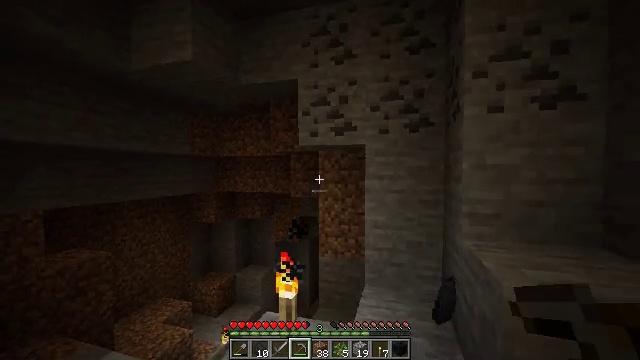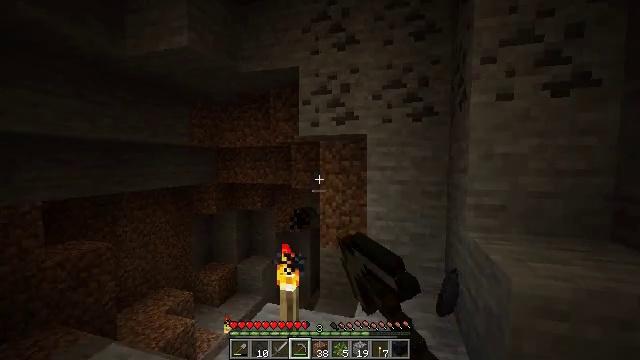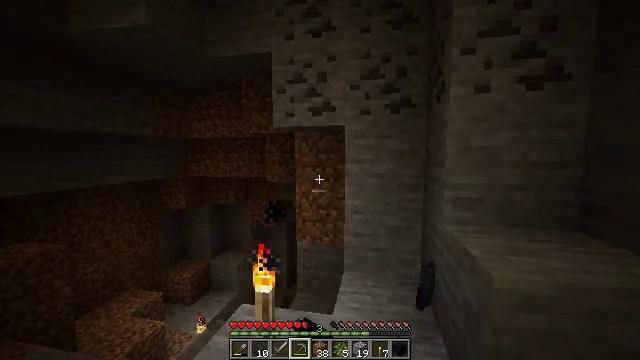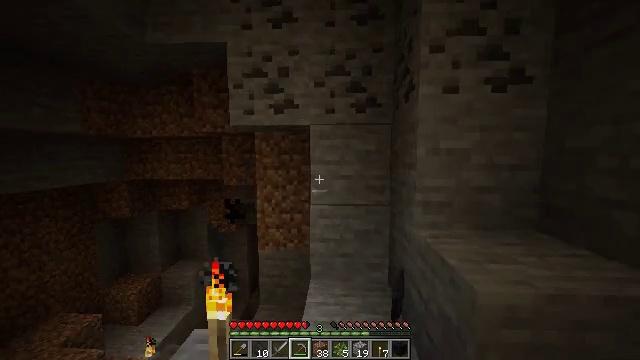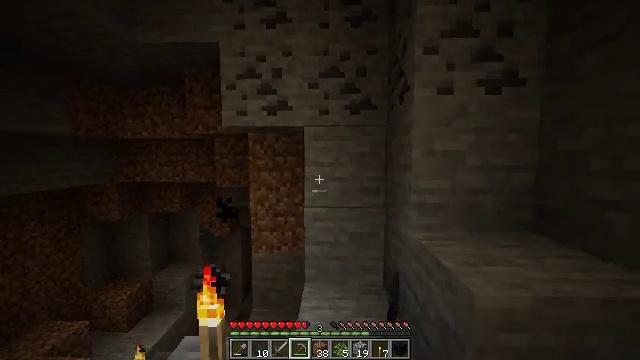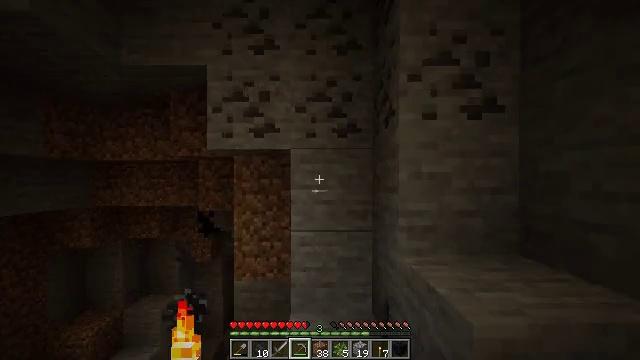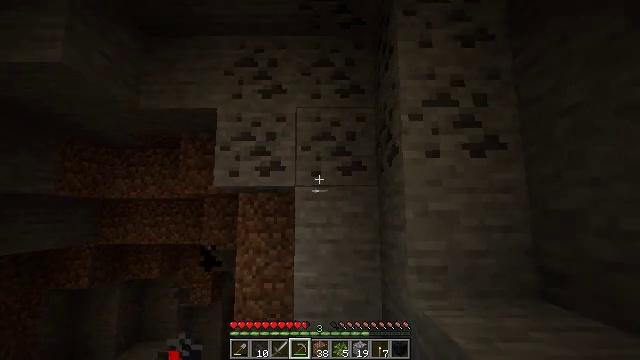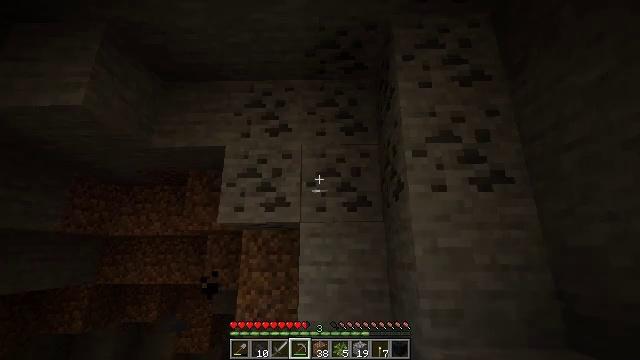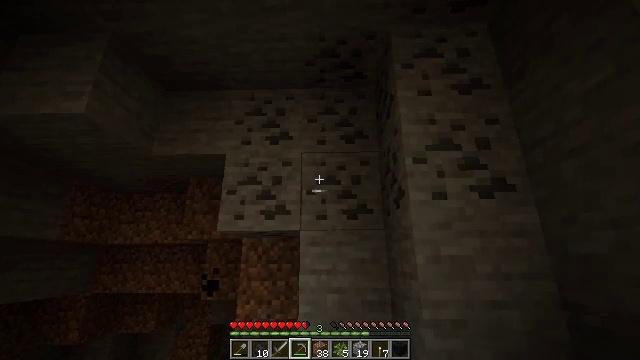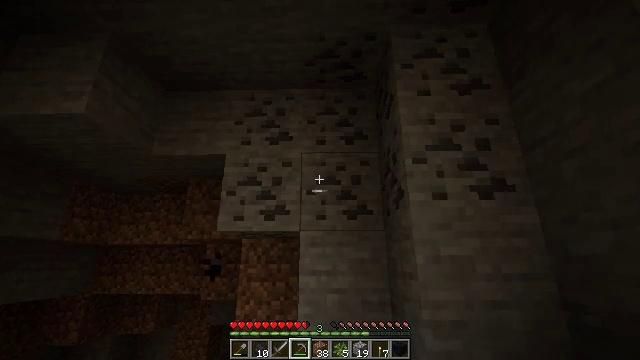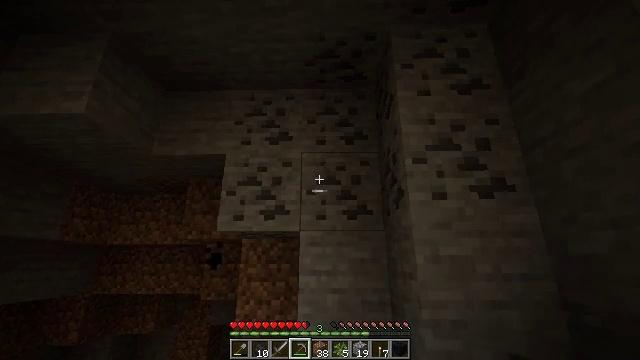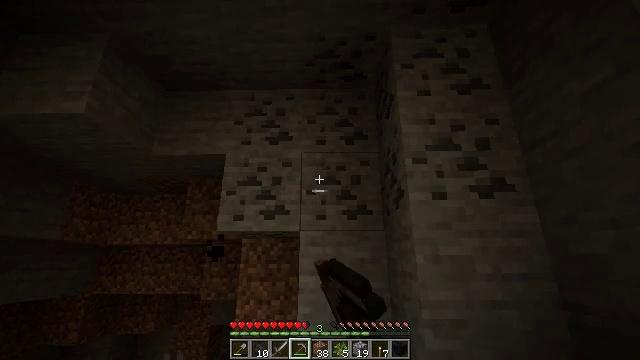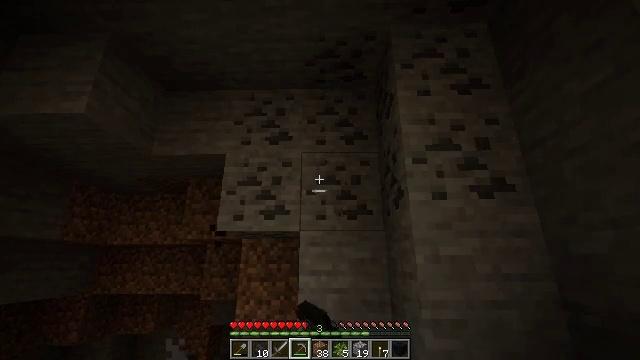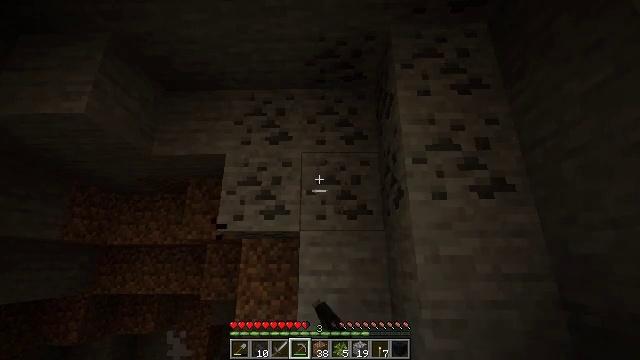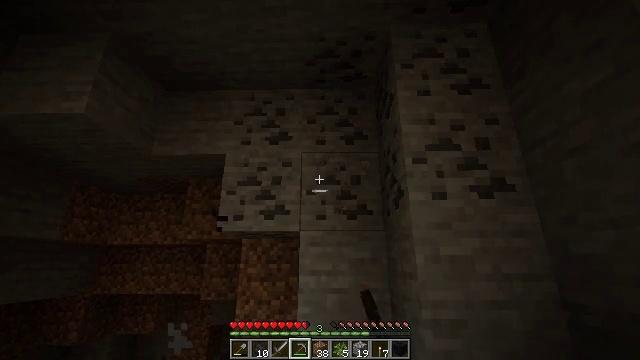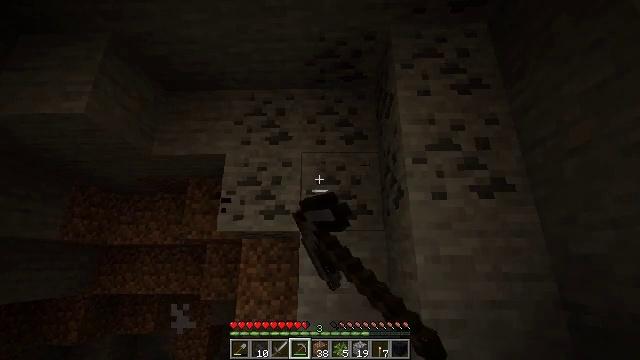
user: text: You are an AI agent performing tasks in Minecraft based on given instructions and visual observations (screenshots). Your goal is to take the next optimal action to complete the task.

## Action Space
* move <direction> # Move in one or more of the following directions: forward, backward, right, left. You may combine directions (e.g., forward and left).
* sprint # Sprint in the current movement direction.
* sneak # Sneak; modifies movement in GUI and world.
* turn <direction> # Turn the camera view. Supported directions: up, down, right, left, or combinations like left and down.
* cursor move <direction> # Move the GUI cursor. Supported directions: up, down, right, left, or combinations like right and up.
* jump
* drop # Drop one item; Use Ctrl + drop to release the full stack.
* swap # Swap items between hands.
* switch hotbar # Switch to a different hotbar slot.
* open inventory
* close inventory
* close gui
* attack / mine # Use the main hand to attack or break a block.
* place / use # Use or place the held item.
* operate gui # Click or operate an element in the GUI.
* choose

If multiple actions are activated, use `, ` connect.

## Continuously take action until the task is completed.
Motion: motion action
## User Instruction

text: Extract coal from the ore block.
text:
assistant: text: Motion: move forward, turn down, attack / mine
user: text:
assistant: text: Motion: move forward, turn right and down, attack / mine
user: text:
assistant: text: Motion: turn right, attack / mine
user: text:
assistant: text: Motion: turn right, attack / mine
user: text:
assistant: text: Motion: turn right and up, attack / mine
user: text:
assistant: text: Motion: turn left and up, attack / mine
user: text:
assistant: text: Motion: turn left and up, attack / mine
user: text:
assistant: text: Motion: turn up, attack / mine
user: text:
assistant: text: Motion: attack / mine
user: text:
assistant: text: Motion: attack / mine
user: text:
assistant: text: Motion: attack / mine
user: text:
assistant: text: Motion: attack / mine
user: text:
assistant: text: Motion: attack / mine
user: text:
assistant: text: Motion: attack / mine
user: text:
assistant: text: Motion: attack / mine
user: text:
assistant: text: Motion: attack / mine
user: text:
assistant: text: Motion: attack / mine
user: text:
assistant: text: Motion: attack / mine
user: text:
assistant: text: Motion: attack / mine
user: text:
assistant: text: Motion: attack / mine
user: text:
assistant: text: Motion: attack / mine
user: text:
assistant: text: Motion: attack / mine
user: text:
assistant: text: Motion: attack / mine
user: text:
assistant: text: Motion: attack / mine
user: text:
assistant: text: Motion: attack / mine
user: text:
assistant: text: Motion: attack / mine
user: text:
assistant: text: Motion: attack / mine
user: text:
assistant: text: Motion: attack / mine
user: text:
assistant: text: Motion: attack / mine
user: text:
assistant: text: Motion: attack / mine